Question: Is it possible to add hidden value to every item of 'qlistWidget'.
I get data from the database and add it to 'qlistWidget'.

I want to assign the 'id' of every row as hidden data to every item in 'qlistWidget' to use it in the future, like the HTML tag '<input type="hidden" name="id" value="15" />'.
The following is the code that get the data from database.
'''
QSqlQuery qry;
qry.prepare("SELECT * FROM users");
qry.exec();
while(qry.next()){
ui->listWidget->addItem(qry.value("username").toString());
}
'''
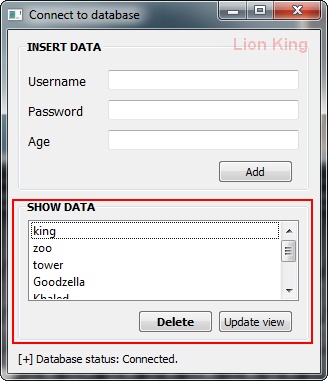
Answer: Use setData() and data(). Example:
'''
// set data
auto *item = new QListWidgetItem(qry.value("username").toString());
QVariant v;
v.setValue(qry.value("id").toInt());
item->setData(Qt::UserRole, v);
ui->listWidget->addItem(item);
// get back the data
QVariant v = item->data(Qt::UserRole);
int id = v.value<int>();
'''